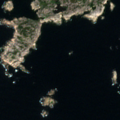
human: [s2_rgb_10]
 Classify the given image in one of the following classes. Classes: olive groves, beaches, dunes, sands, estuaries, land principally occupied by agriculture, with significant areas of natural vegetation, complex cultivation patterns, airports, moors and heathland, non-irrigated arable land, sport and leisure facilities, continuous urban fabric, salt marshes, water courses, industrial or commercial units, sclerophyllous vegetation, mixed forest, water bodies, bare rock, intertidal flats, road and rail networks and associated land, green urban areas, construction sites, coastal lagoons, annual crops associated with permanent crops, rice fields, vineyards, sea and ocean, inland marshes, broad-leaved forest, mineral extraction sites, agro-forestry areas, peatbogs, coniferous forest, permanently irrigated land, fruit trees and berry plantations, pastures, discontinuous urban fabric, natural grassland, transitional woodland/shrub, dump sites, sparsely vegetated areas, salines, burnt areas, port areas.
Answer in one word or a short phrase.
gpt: bare rock, sea and ocean